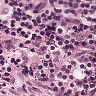
Metastatic tissue present: no